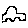
Label: car